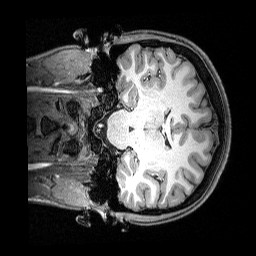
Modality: T1w
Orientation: coronal
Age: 24
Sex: female
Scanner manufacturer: siemens
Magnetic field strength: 3 T
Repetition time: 2.5 s
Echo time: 0.00369 s